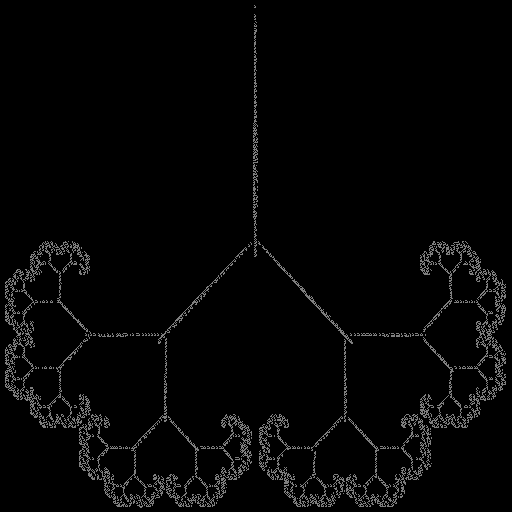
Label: sticks